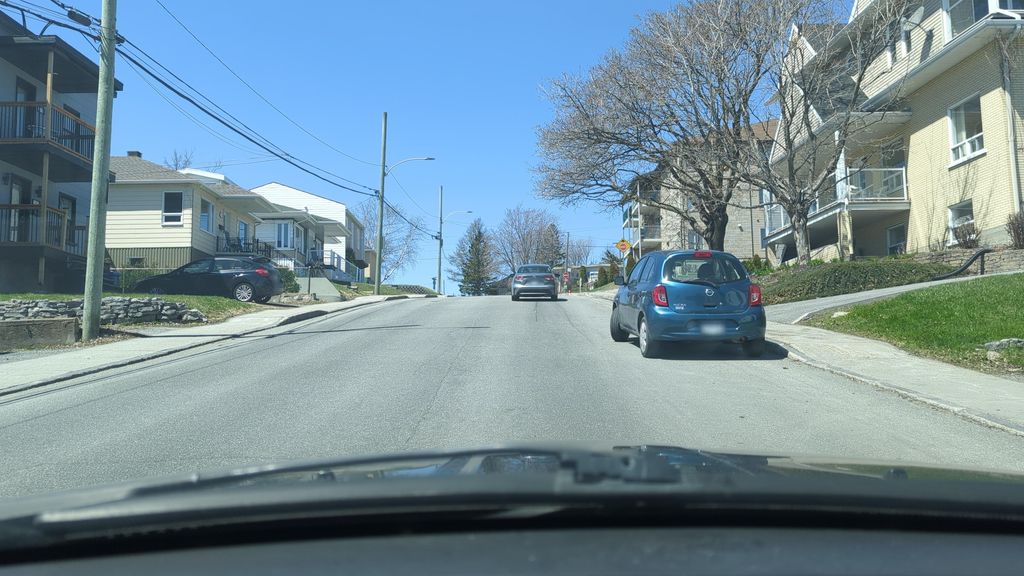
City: quebec_city